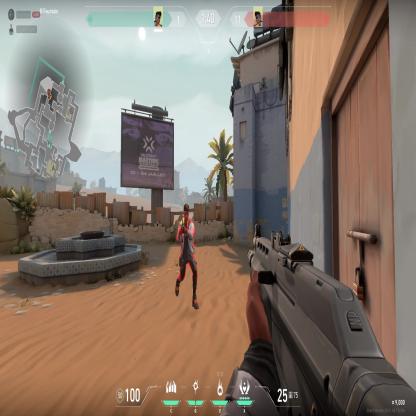
Label: enemy